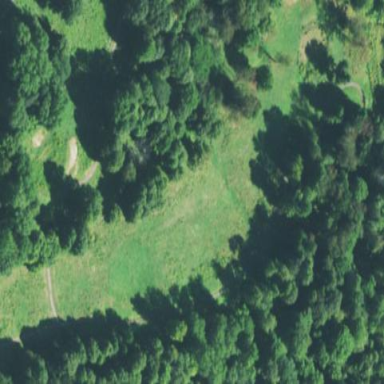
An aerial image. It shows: Golf course surrounded by greenery.